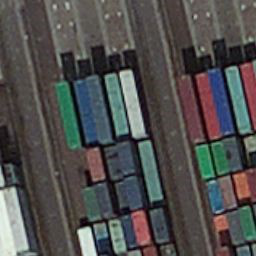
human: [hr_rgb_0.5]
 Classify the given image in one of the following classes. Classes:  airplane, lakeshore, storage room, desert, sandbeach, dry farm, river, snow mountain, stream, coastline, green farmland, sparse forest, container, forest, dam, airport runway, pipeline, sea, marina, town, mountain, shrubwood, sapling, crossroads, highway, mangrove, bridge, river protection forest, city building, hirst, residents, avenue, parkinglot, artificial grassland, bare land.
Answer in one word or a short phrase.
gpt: container